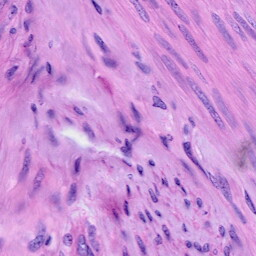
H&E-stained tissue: Cervix